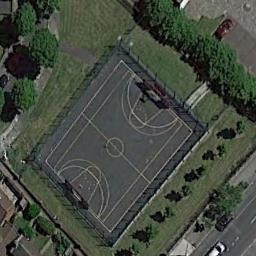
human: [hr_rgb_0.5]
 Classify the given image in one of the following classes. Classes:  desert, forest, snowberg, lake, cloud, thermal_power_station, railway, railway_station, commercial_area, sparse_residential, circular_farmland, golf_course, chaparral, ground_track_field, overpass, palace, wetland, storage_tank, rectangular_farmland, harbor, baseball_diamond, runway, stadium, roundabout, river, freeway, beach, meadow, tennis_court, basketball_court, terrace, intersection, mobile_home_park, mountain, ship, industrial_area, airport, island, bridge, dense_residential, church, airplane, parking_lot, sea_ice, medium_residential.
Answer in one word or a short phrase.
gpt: basketball_court